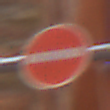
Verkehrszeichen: VerbotDerEinfahrt
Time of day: MorningAfternoon
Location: Outdoor (Urban)
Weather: Clear
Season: NotSpecified
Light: Natural